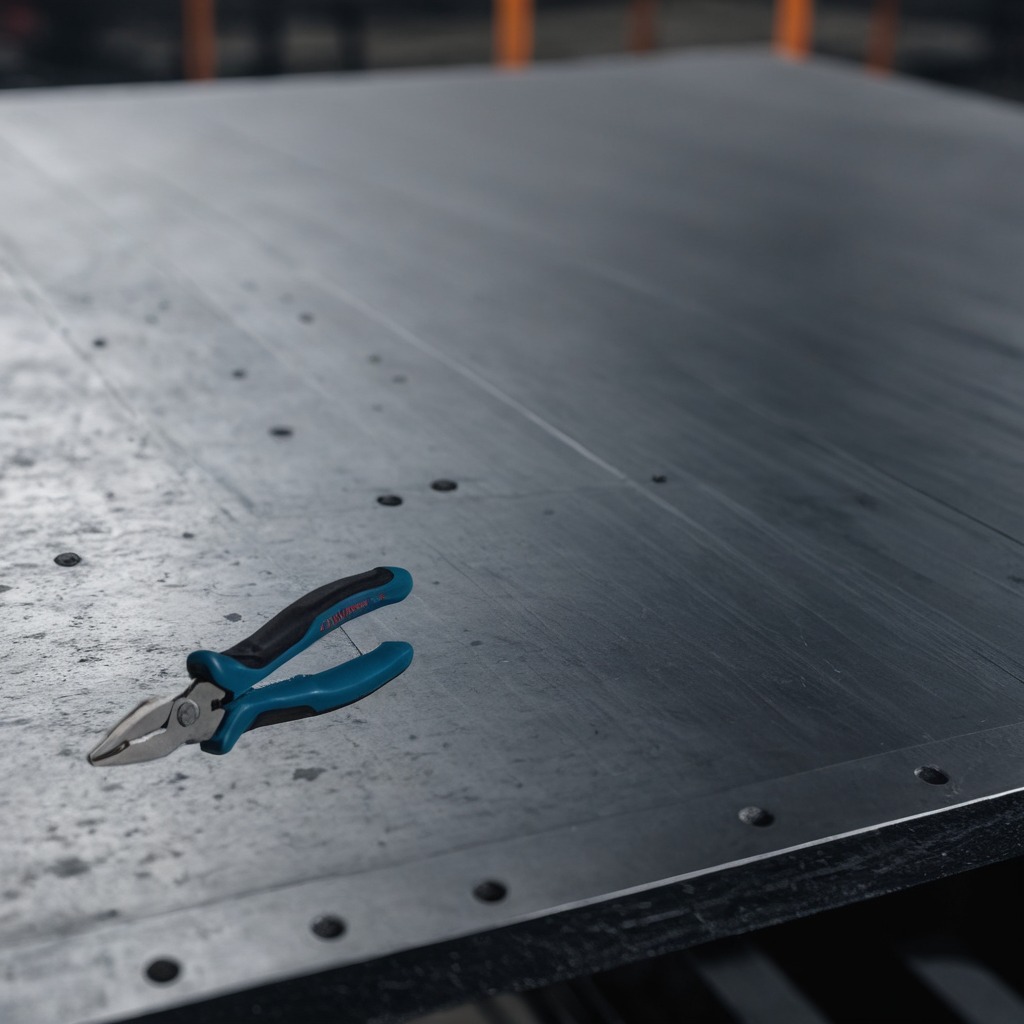
A plier is lying on a cold steel table in a mining workshop.